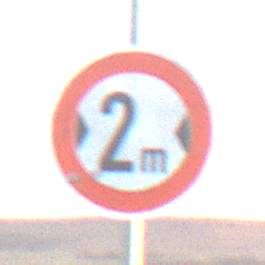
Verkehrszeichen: TatsaechlicheBreite2
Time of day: SunriseSunset
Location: Outdoor (Nature)
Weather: Clear
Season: NotSpecified
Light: Natural